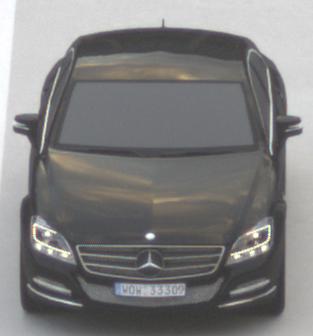
Make: Mercedes-Benz
Model: CLS Coupé 350
Detailed model: CLS-Class (218) Coupé
Model produced from: 2011/01
Model produced until: 2014/07
Doors: 4
Color: black
Road condition: dry road
Daytime: sunrise or sunset
Contrast: low contrast